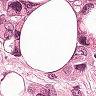
Metastatic tissue present: yes